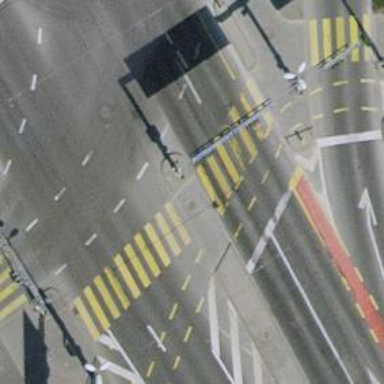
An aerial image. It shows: Road with traffic signals.